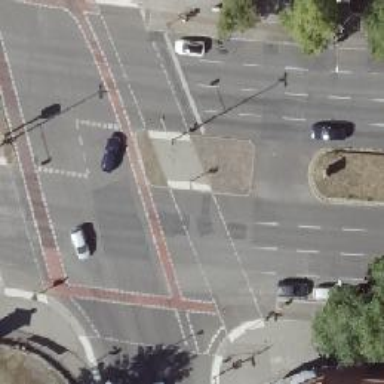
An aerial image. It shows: Footway located on traffic island.